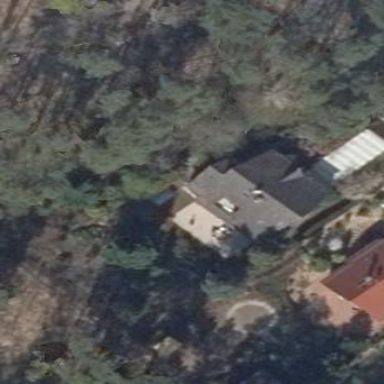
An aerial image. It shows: Detached building with gabled roof.